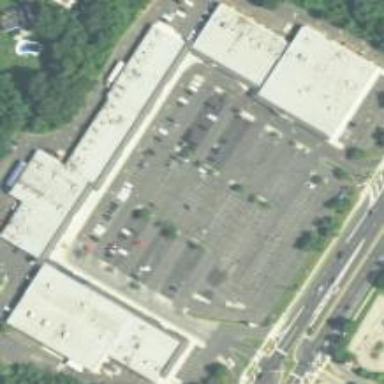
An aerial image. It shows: Retail building.